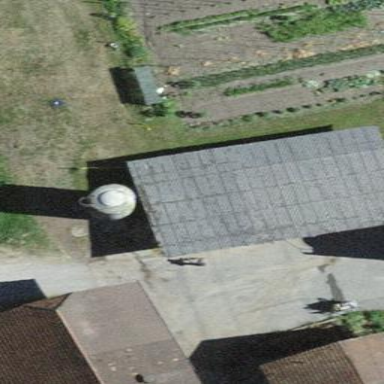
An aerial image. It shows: Barn.